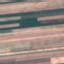
Land use / land cover class: AnnualCrop